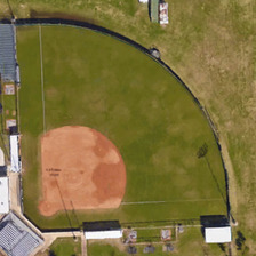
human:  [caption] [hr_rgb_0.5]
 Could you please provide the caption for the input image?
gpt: A baseball field is near a piece of green grass.

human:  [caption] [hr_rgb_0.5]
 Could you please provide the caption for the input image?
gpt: This is a meadow, several buildings and a path.

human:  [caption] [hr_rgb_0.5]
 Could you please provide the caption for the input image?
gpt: A baseball field is near a green lawn.

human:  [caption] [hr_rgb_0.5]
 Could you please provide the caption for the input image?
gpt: The baseball field is close to the green grass.

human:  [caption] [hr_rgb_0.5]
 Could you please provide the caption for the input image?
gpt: This is a meadow with some buildings and paths.